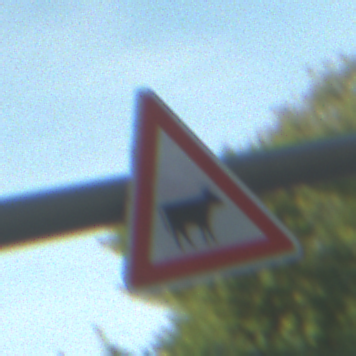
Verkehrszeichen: ViehtriebLinks
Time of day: SunriseSunset
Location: Outdoor (Suburban)
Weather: PartlyCloudy
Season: NotSpecified
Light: Natural